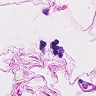
Metastatic tissue present: no